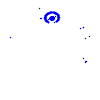
Particle: electron